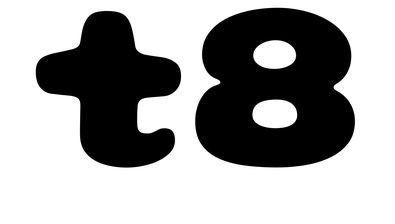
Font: Gluten_ExtraBold